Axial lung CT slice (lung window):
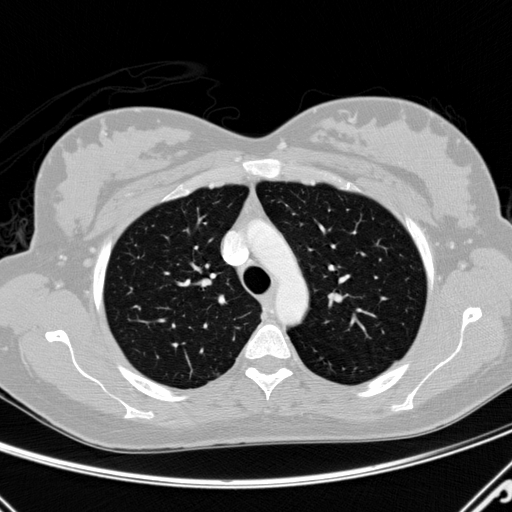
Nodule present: no